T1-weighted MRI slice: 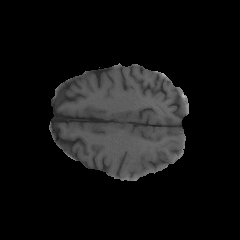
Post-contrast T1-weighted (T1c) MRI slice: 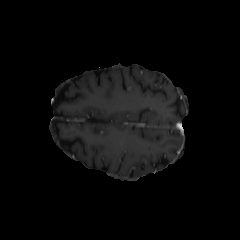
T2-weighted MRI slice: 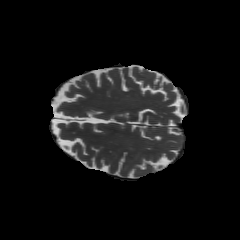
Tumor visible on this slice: yes